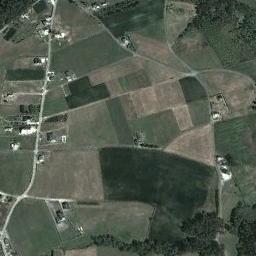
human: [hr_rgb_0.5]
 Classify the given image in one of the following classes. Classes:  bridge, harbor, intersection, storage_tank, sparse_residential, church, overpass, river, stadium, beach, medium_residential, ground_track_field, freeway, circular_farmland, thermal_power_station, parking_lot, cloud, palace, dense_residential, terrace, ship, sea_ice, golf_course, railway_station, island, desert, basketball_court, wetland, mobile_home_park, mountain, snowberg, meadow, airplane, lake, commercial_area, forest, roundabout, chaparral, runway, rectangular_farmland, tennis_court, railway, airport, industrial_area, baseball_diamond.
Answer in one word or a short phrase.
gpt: rectangular_farmland